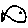
Label: fish